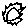
Label: sun